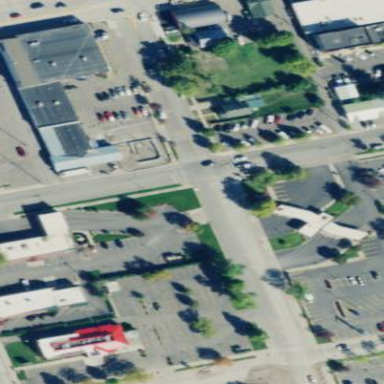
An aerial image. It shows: Commercial building.